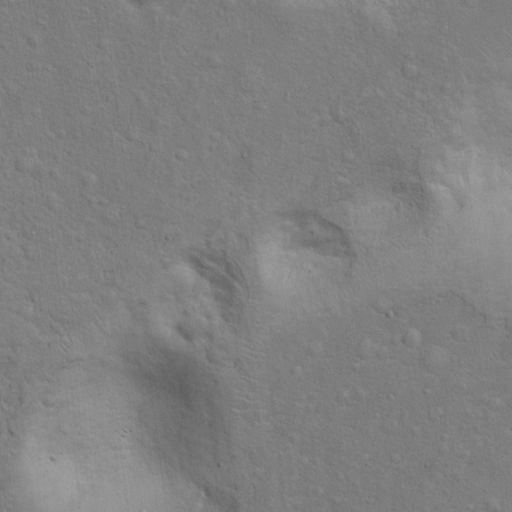
Objects detected: cone, cone, cone, cone, cone